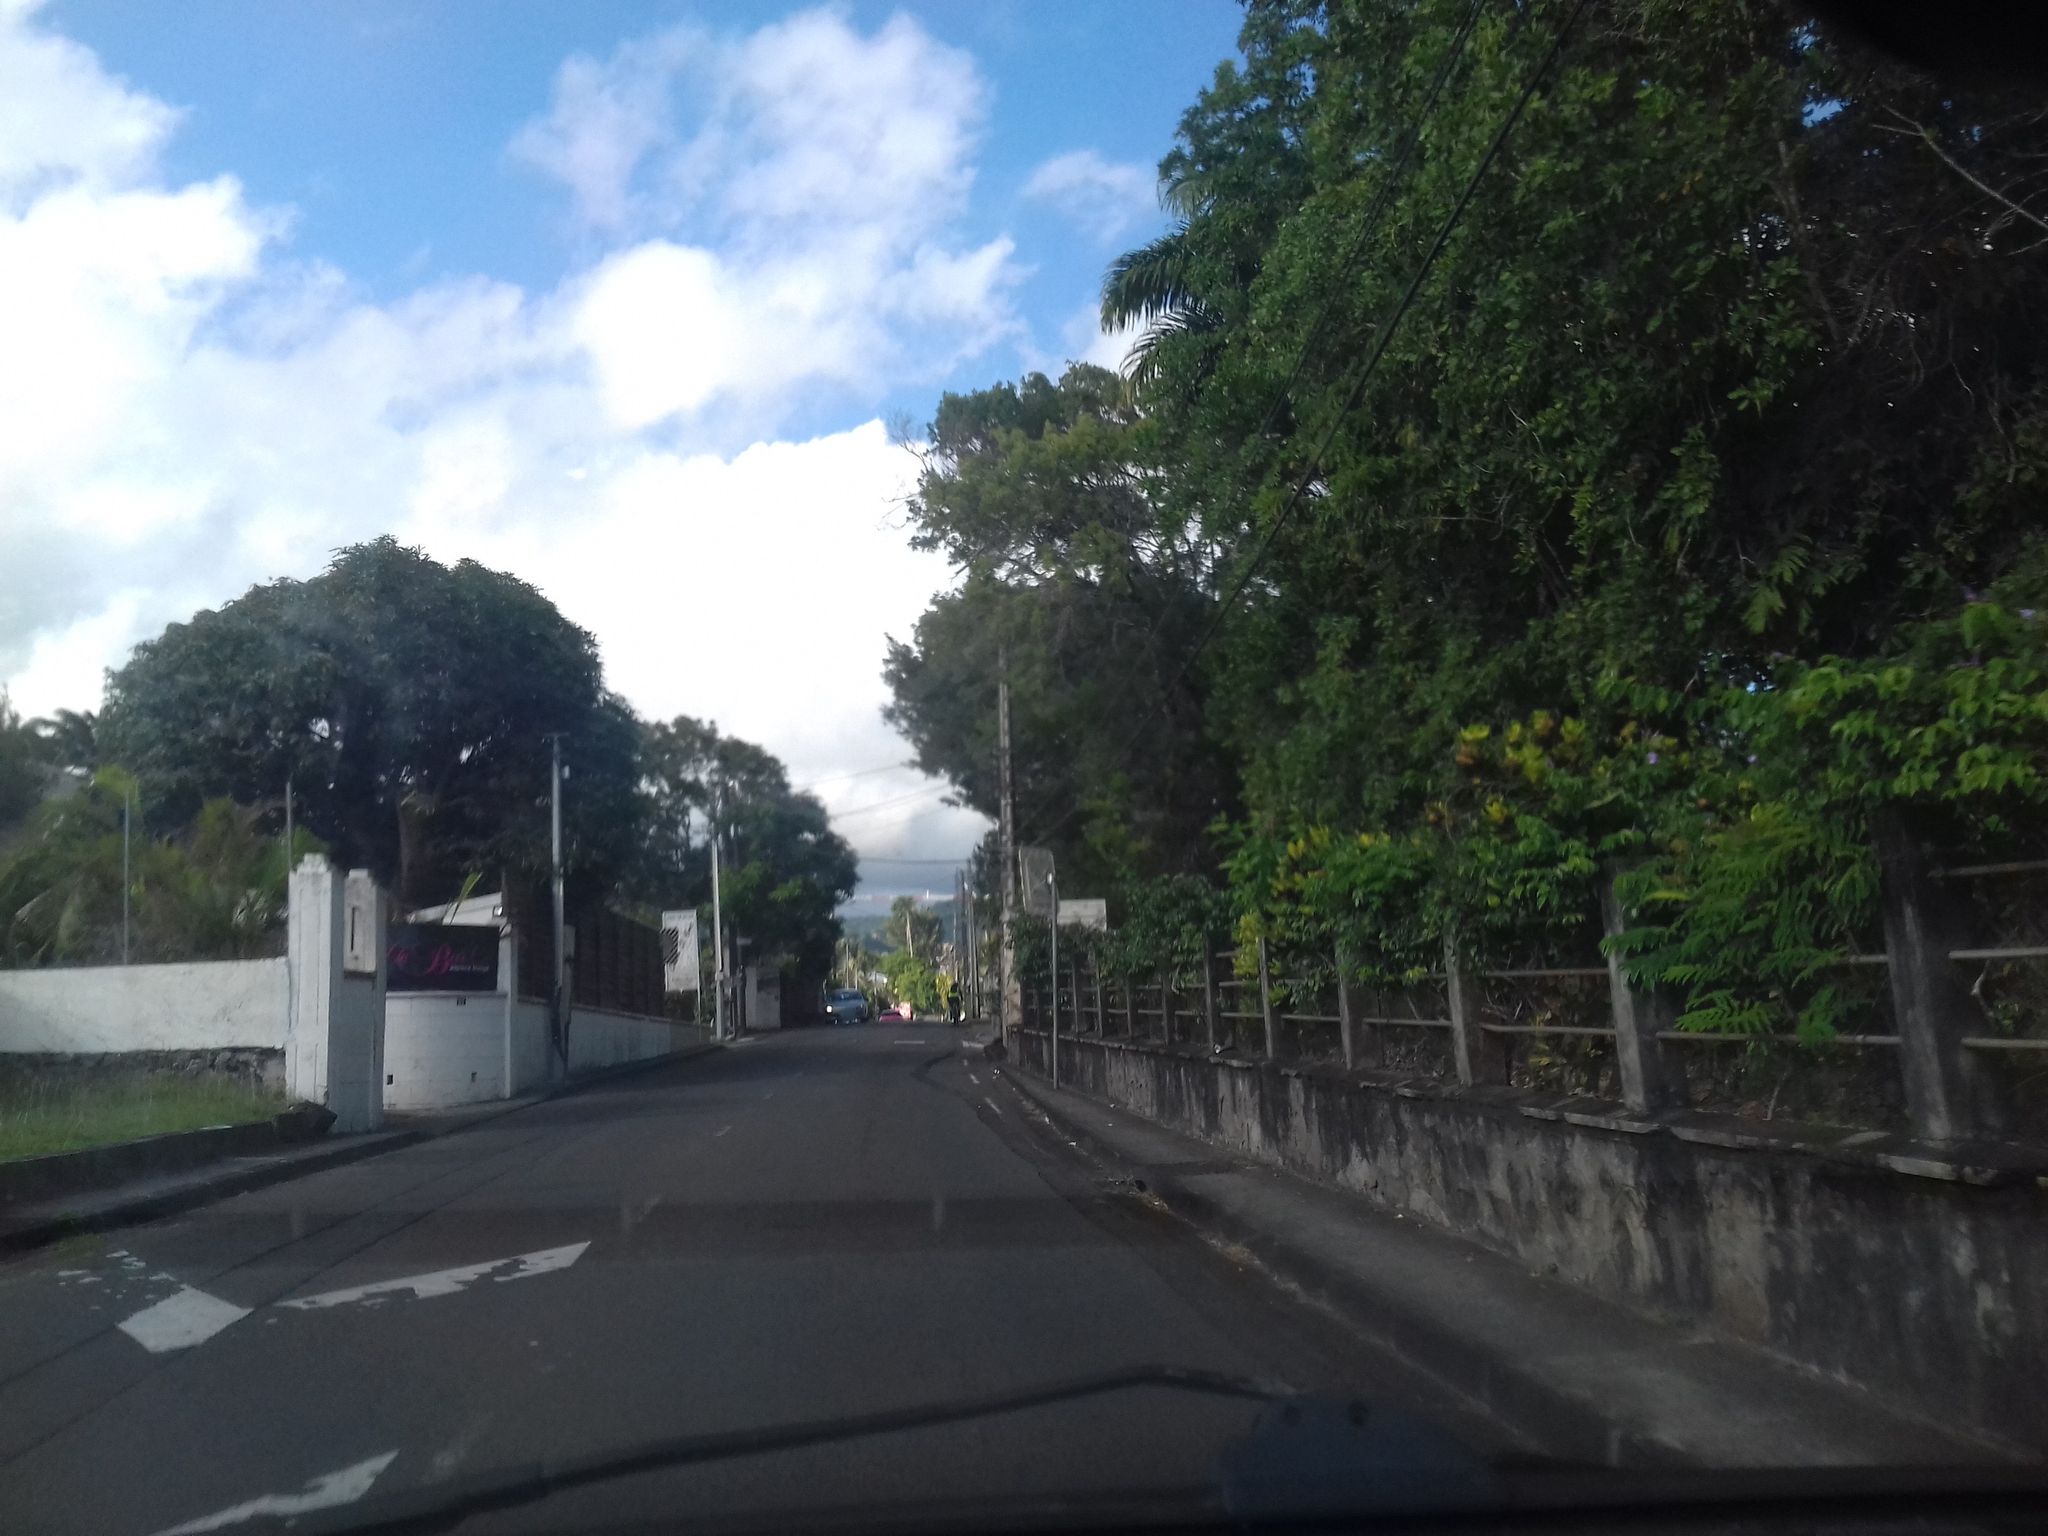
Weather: cloudy
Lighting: day
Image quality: good
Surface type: driving surface
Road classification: tertiary
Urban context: urban centre
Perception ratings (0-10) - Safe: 1.87, Lively: 2.83, Beautiful: 7.46, Boring: 2.82, Depressing: 4.25, Wealthy: 4.2